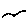
Label: bird